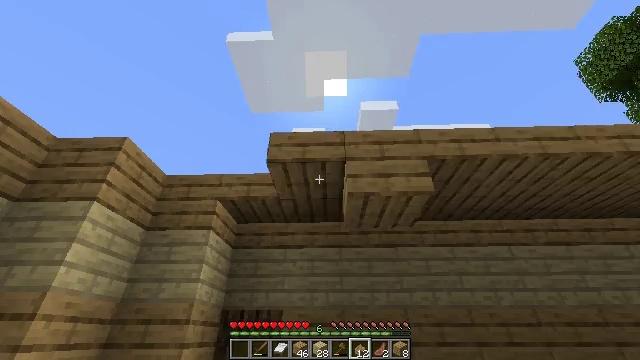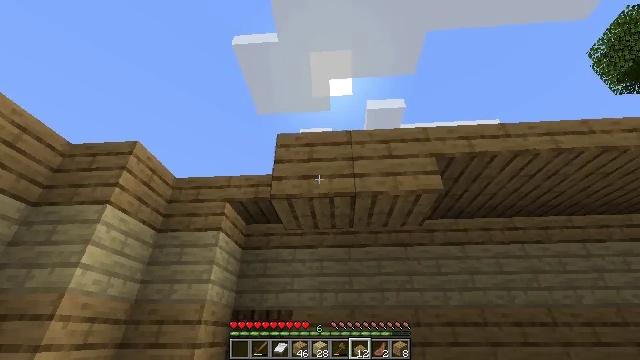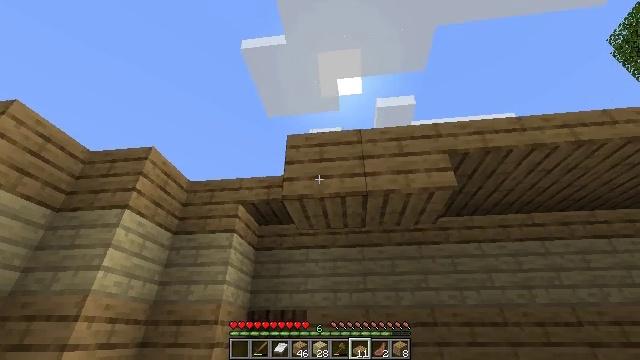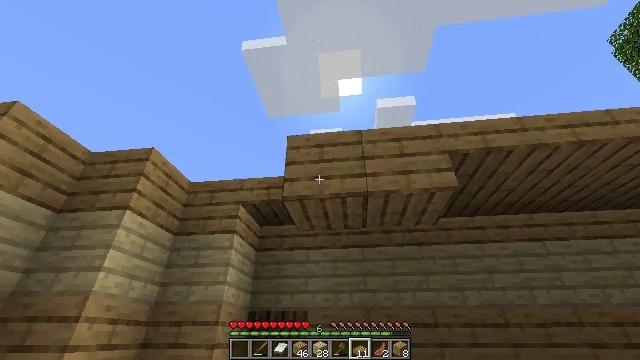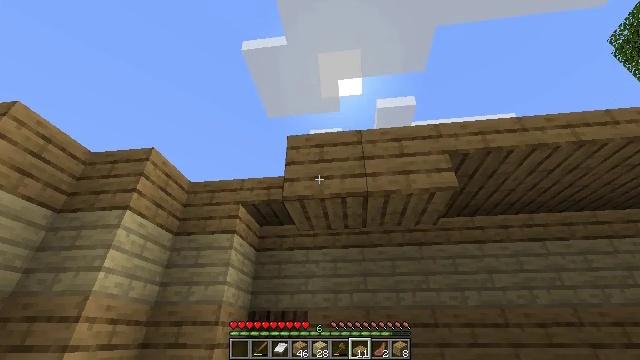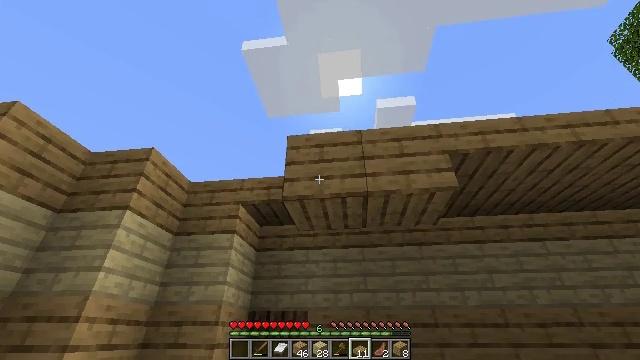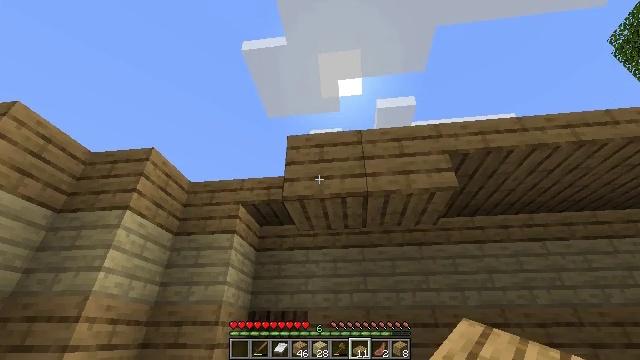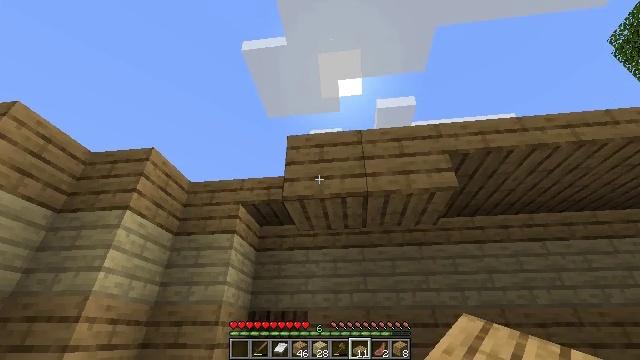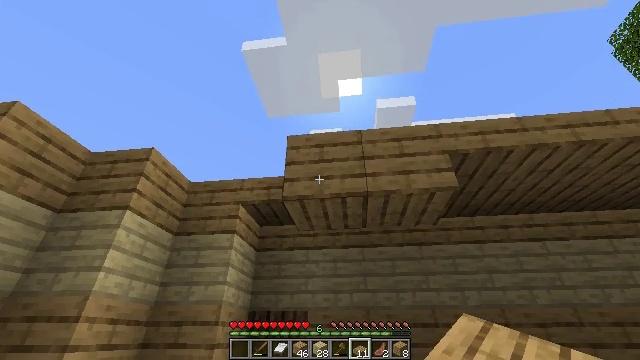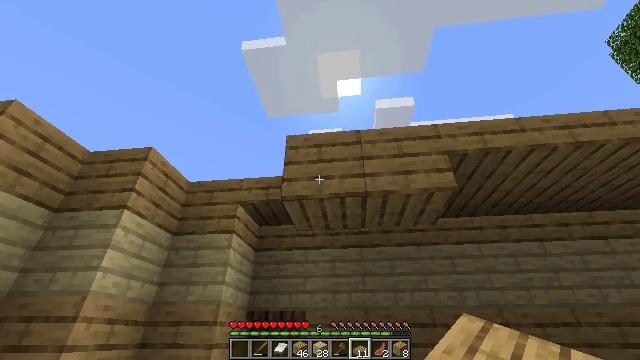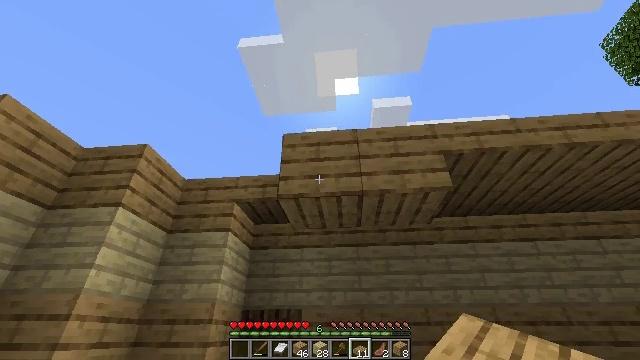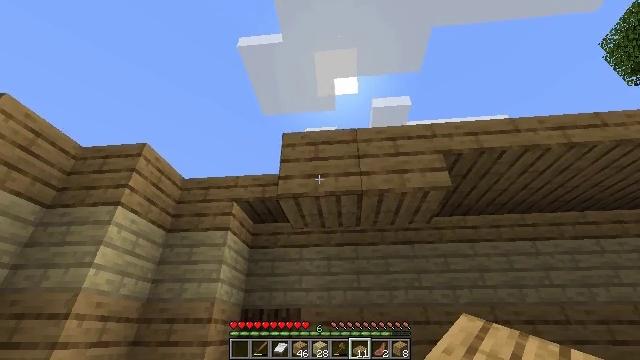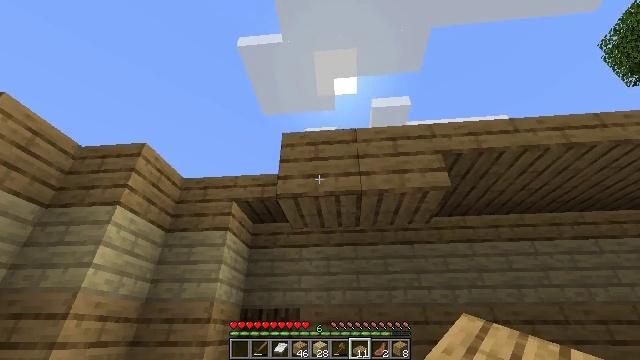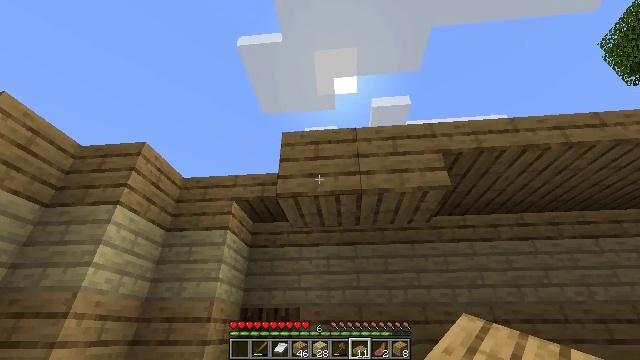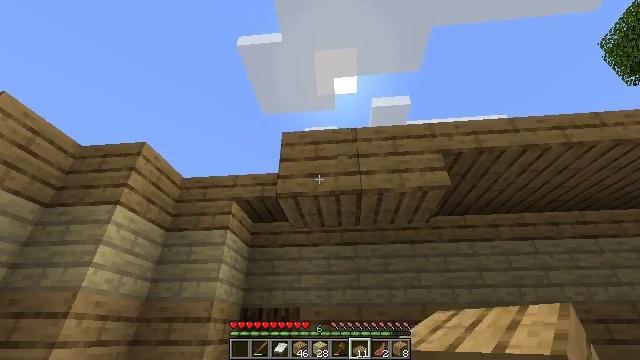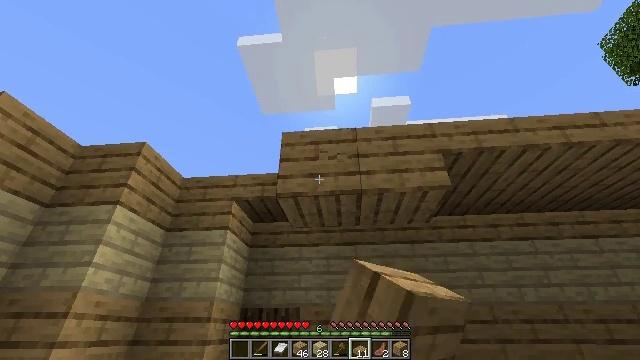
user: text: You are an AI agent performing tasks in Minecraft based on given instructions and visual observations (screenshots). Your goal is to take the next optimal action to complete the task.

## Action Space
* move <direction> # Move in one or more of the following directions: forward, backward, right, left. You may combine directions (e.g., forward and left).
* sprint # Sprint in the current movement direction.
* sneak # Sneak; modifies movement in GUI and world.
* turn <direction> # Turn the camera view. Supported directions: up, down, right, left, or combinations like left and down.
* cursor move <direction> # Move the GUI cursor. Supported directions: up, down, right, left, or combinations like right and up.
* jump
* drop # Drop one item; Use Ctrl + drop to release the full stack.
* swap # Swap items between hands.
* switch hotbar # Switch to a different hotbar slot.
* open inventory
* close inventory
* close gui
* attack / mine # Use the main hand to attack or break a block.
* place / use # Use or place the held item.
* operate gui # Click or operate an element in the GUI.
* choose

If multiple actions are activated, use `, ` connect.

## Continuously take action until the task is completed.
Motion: motion action
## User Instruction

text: Break the oak slab to get it back.
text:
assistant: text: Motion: turn left
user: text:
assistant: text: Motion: turn left
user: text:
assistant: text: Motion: no_op
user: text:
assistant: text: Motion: no_op
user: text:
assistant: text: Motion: no_op
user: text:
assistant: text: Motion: no_op
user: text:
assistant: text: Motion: no_op
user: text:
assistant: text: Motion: no_op
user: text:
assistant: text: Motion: no_op
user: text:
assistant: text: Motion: no_op
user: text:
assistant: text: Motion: no_op
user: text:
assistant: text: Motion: no_op
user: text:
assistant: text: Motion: attack / mine
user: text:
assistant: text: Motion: attack / mine
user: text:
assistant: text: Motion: attack / mine
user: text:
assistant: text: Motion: attack / mine
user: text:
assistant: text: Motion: attack / mine
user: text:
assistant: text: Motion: attack / mine
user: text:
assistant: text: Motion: attack / mine
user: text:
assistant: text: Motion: attack / mine
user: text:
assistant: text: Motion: attack / mine
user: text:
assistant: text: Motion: attack / mine
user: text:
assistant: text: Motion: attack / mine
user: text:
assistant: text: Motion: attack / mine
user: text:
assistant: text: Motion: attack / mine
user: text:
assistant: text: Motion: attack / mine
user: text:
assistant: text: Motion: attack / mine
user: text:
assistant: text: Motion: attack / mine
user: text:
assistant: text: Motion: attack / mine
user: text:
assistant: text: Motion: attack / mine